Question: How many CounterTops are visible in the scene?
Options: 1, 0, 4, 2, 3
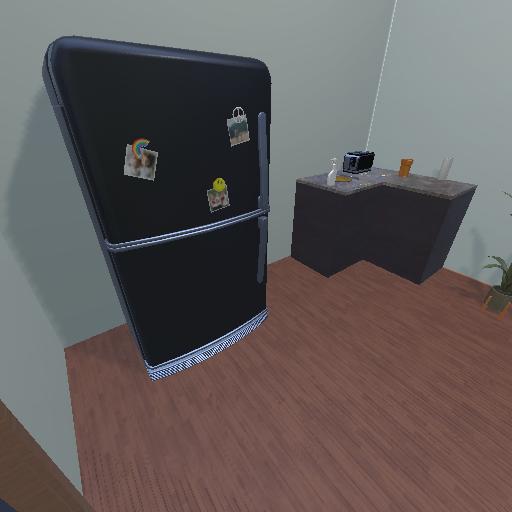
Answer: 1